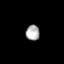
Tissue: skin
Cell type: Fibroblasts
Senescence score: 0.7754
Nuclear area (px): 208
Mean DAPI intensity: 172.803